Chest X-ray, PA view. Patient: 37 years old, sex M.
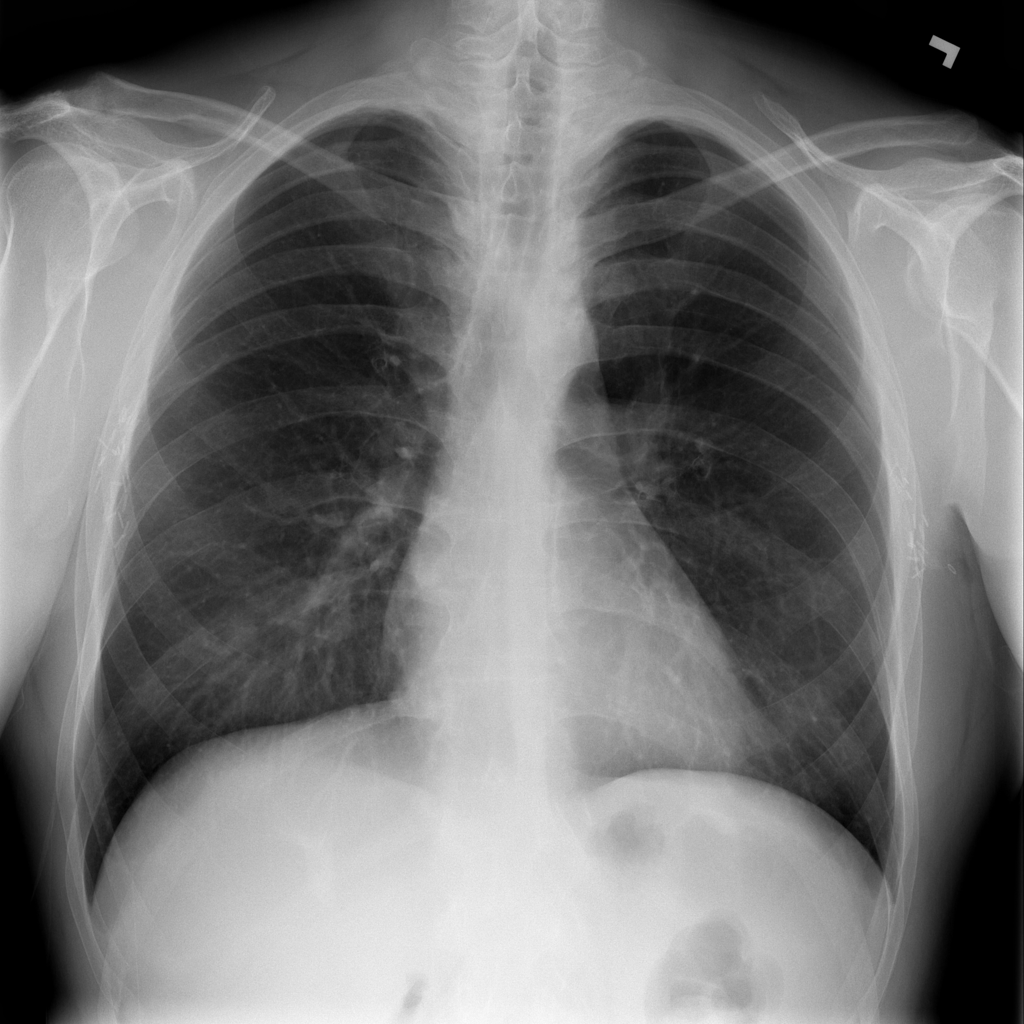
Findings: Infiltration